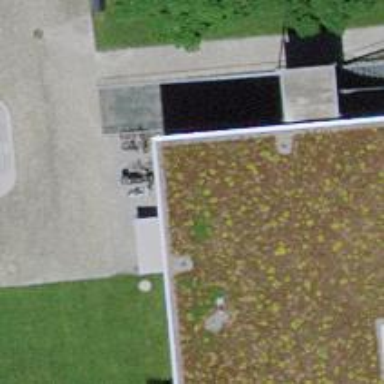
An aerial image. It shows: Bicycle parking facility.